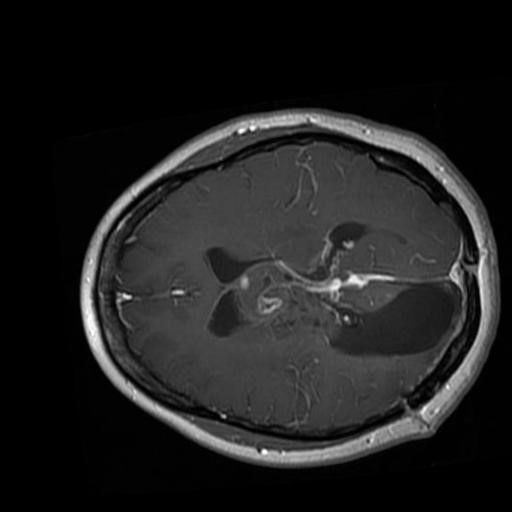
Label: brain_glioma